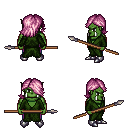
a pixel art fantasy rpg character, male body template, orc, green skin, green robe, magenta pants, pink swoop hairstyle, metal boots, spear, four views (front, back, left, right), 2x2 character sprite sheet, small pixel art, hard edges, no anti-aliasing